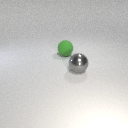
large gray metal sphere to the right of large green rubber sphere